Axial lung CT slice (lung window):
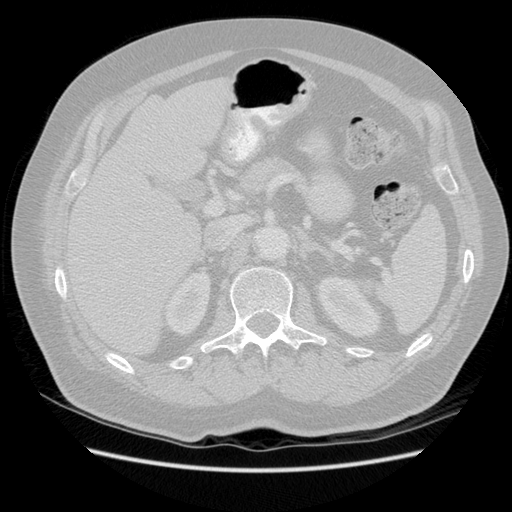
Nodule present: no